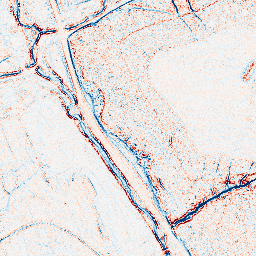
Category: edge_preserving
Decomposition family: bilateral
Decomposition parameters: d: 5
sigma_color: 100
sigma_space: 25
Upsampling method: lanczos
Upsampling parameters: scale: 4
Upsampling scale: 4